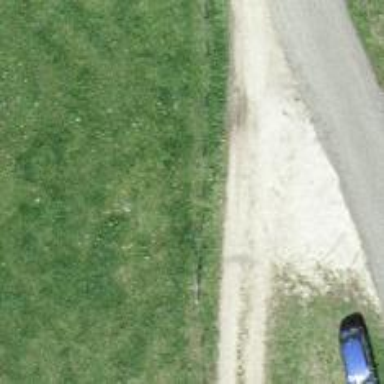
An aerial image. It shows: Path covered with grass.